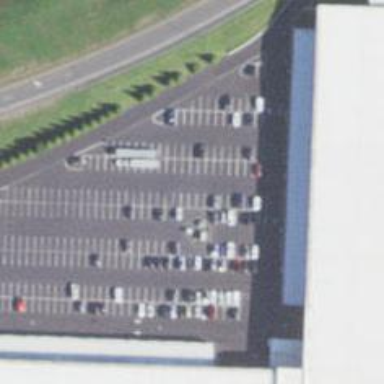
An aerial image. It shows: Hangar building at the airport.